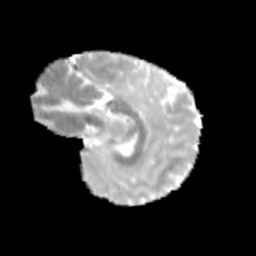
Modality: MD
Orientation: sagittal
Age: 9
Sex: female
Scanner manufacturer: siemens
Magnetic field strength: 3 T
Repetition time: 3.8 s
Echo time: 0.07 s